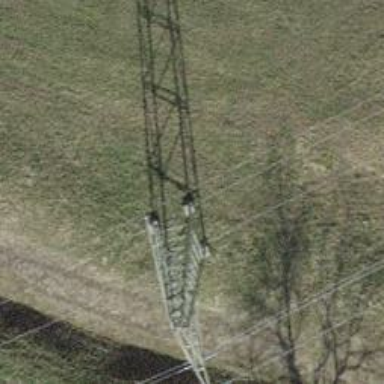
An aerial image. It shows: Towering power structure.